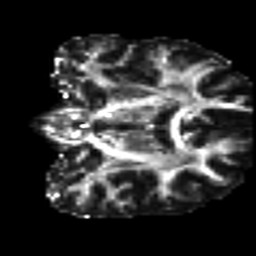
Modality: FA
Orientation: coronal
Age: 34
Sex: female
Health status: ill
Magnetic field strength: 3 T
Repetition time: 9 s
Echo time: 0.093 s